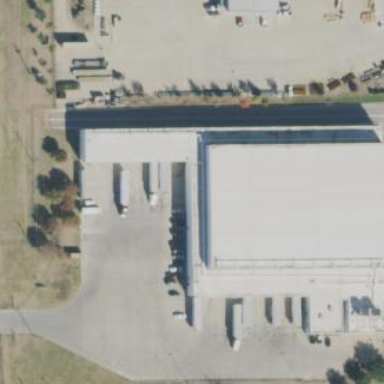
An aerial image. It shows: Logistics area.